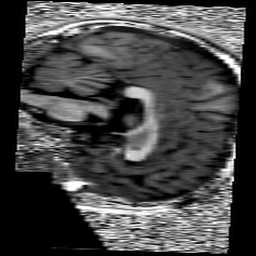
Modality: UNIT1
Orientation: sagittal
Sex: male
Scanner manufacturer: siemens
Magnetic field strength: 3 T
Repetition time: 5 s
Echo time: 0.00368 s